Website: bh-photo
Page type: address-validator
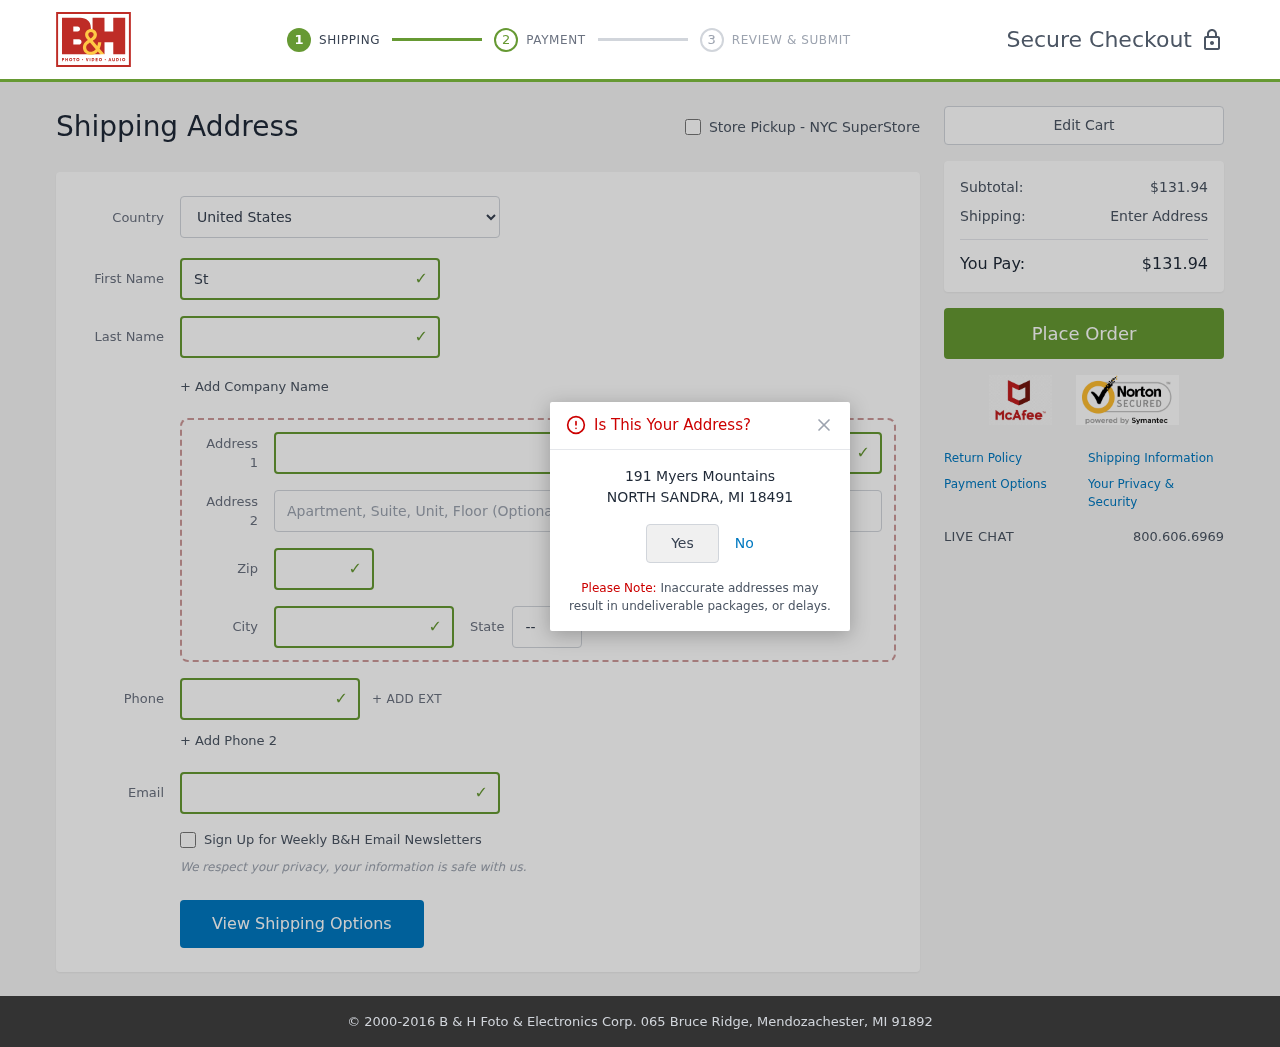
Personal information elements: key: PII_CITY
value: North Sandra
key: PII_COUNTRY
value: United States
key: PII_EMAIL
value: stacy_phillips@hotmail.com
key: PII_FIRSTNAME
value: Stacy
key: PII_LASTNAME
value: Phillips
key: PII_PHONE
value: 6586225152
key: PII_POSTCODE
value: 18491
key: PII_STATE_ABBR
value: MI
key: PII_STREET
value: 191 Myers Mountains
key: PII_STREET2
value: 4663 Mcdonald Mews
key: PII_CITY_CONFIRM
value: NORTH SANDRA
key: PII_POSTCODE_FULL
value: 18491
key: PII_POSTCODE_NUMERIC
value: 18491
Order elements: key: ORDER_SUBTOTAL
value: $131.94
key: ORDER_TOTAL
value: $131.94